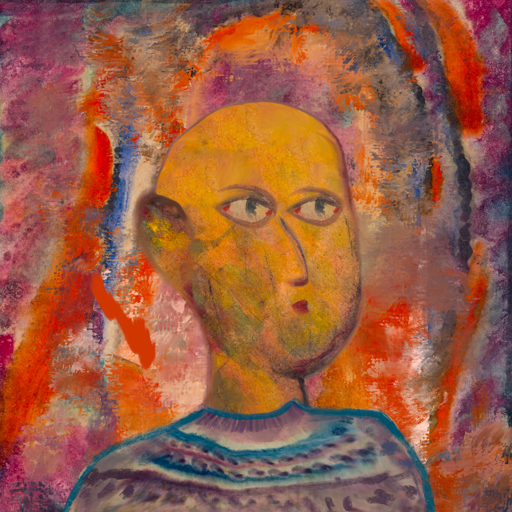
Background: Experience, Head And Neck Side: Gypsy_Mother, Face Side: GypsyMother, Bust: HillGirl, Hair Side: Blank, Head Accessory: Blank, Second Necklace: Blank, Necklace: Blank, Baby: Blank